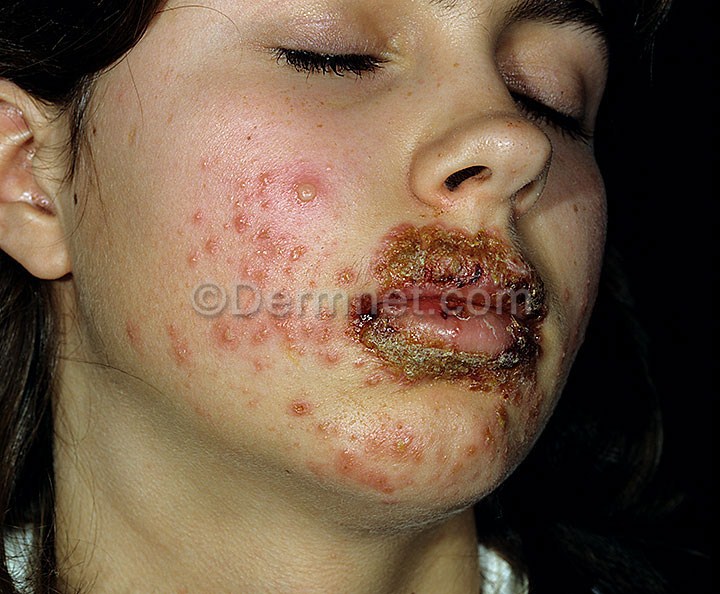
Disease: Warts Molluscum and other Viral Infections